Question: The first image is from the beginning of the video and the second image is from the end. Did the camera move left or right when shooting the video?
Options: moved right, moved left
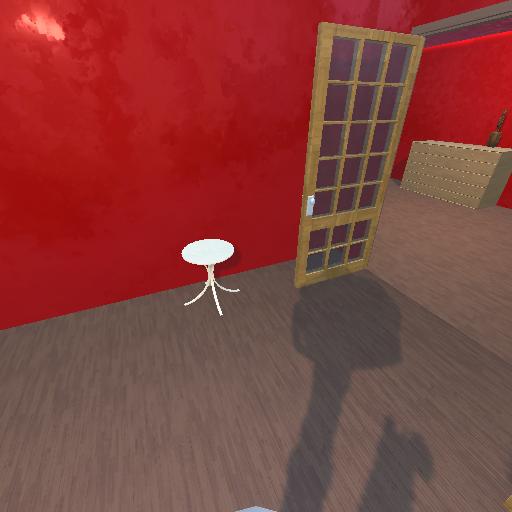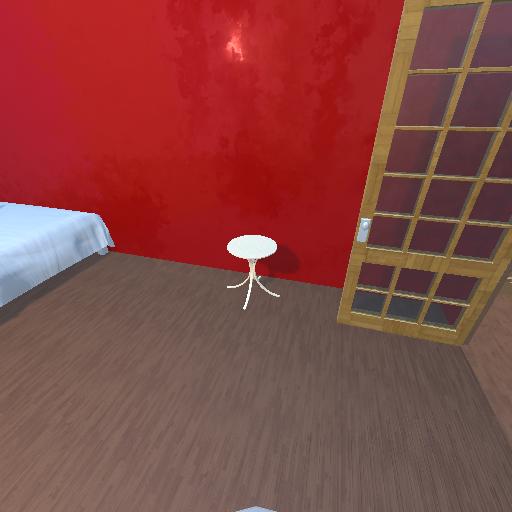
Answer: moved right